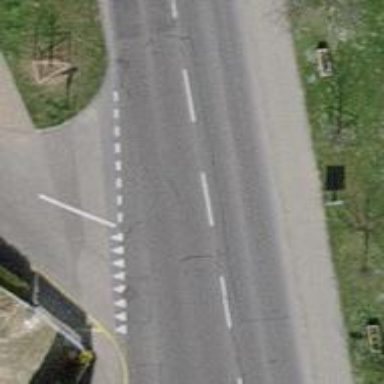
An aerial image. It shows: Asphalt unclassified road with sidewalk on the left.